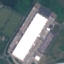
Land use / land cover: Industrial